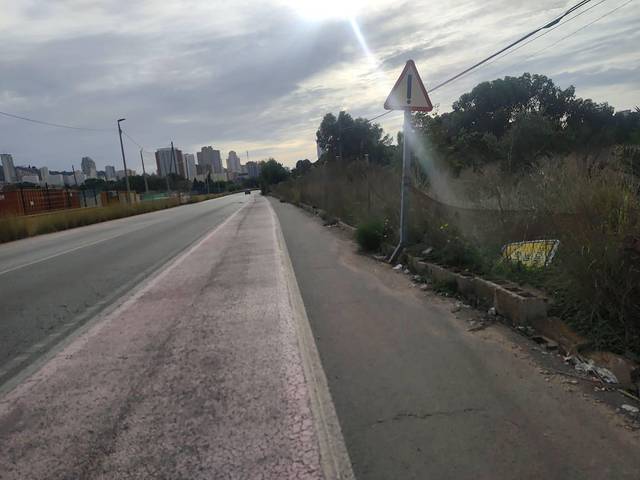
Region: Spain
Coordinates: 38.55, -0.1025